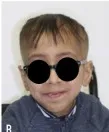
Case report. (B) Photography of the patient.
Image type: medical_photograph (other_medical_photograph)